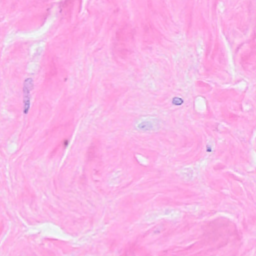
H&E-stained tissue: Breast